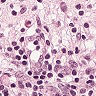
Metastatic tissue present: yes